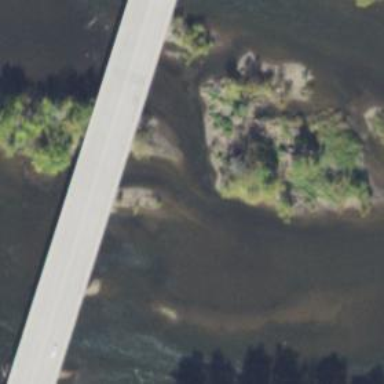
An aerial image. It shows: Man-made bridge.